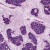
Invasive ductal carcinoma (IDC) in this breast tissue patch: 0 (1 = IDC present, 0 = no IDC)